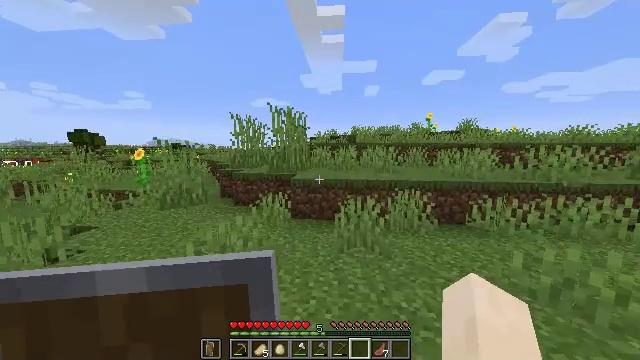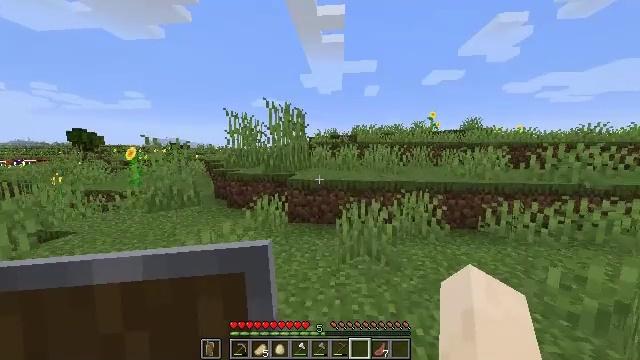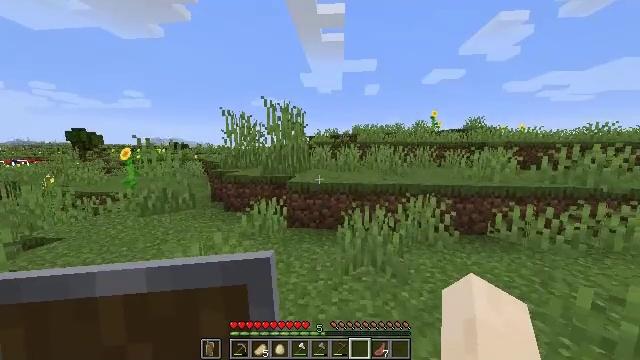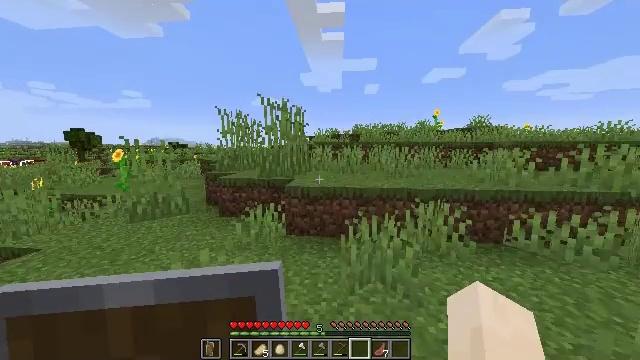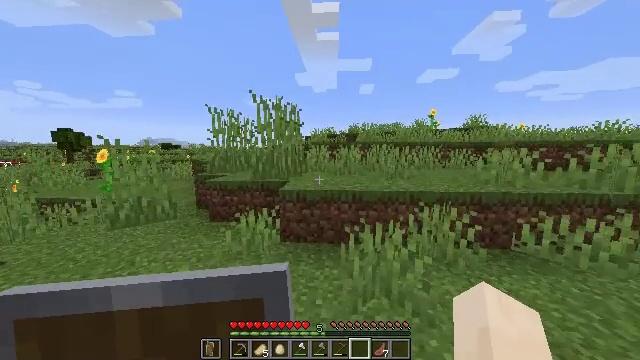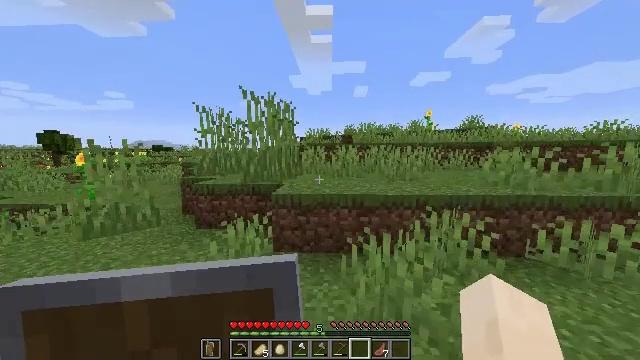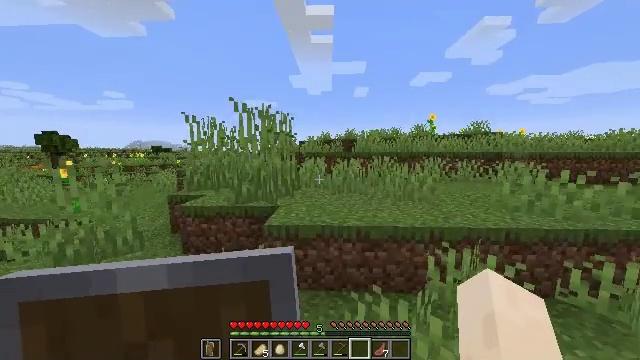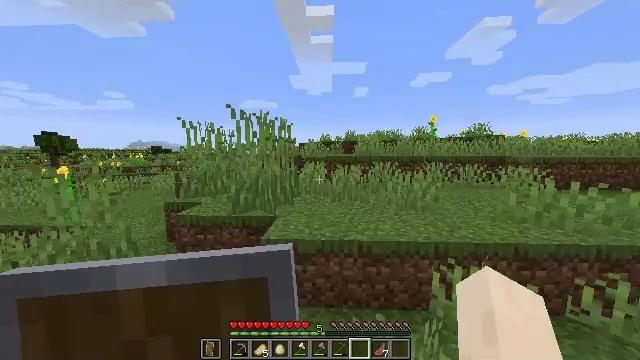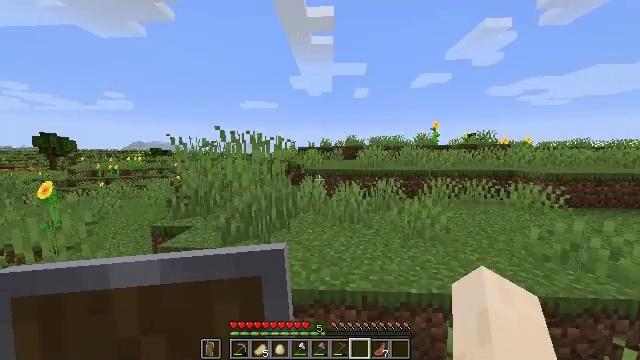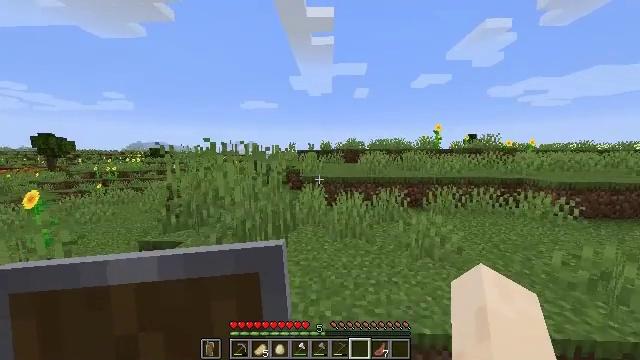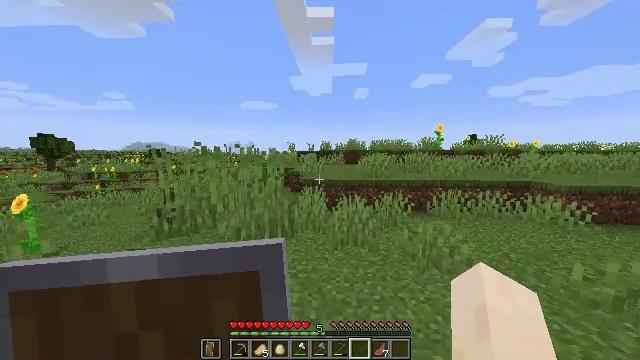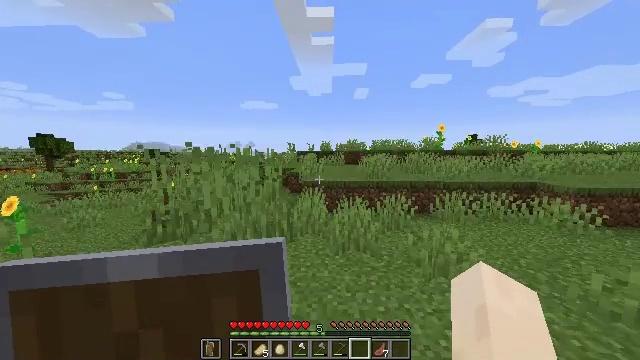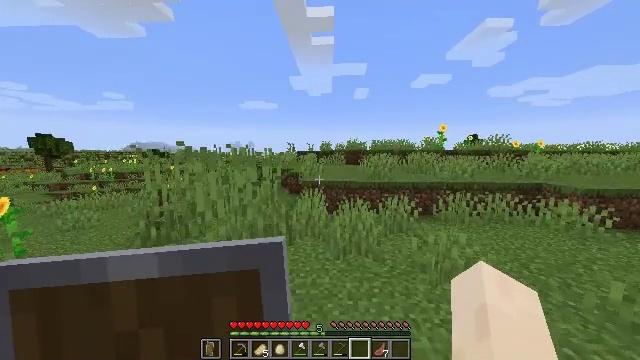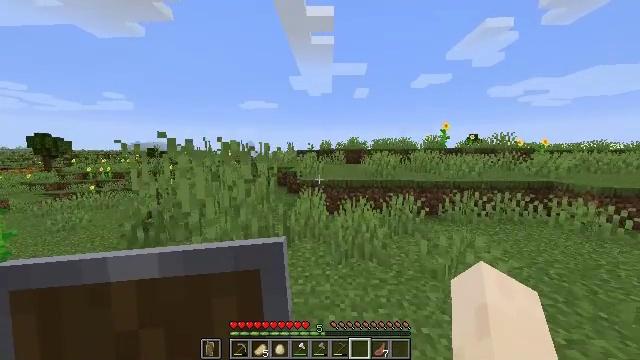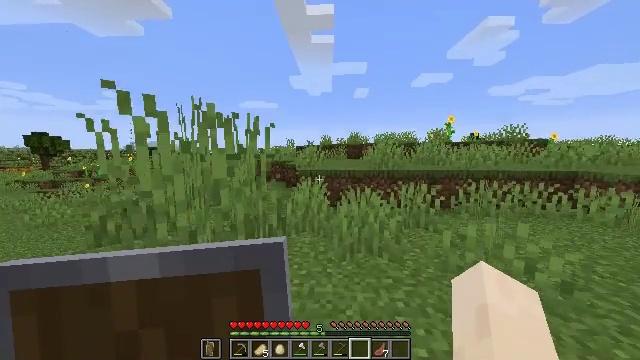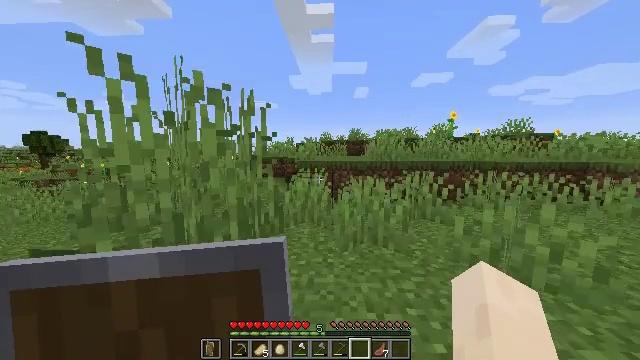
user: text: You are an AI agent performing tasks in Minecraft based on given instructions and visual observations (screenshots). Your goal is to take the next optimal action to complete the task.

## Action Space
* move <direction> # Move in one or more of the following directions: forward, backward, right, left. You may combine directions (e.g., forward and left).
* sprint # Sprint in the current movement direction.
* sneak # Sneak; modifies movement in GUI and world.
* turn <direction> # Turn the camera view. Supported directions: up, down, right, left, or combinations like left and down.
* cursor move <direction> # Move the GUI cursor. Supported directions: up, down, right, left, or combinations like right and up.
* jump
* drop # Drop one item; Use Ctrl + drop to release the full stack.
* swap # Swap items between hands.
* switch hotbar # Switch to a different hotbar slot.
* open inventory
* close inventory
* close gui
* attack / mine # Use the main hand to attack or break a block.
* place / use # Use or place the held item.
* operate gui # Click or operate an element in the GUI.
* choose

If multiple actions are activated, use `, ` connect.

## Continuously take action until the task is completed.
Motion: motion action
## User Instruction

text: Attack the pumpkin to gather it.
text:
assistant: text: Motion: move forward, sprint
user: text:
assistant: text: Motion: move forward, sprint
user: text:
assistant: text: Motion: move forward, sprint
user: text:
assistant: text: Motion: move forward, sprint, turn right
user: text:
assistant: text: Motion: move forward, sprint, turn right
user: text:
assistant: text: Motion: move forward, sprint, jump
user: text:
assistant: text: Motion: move forward, sprint, jump
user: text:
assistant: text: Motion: move forward, sprint, jump
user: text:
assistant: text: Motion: move forward, sprint
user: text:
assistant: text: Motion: move forward, sprint
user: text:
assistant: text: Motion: move forward, sprint
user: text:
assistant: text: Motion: move forward, sprint
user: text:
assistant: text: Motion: move forward, sprint
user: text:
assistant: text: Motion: move forward, sprint
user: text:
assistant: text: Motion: move forward, sprint, jump
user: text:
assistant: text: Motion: move forward, sprint, jump
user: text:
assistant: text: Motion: move forward, sprint, jump
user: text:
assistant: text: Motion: move forward, sprint, jump
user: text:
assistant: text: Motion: move forward, sprint, jump
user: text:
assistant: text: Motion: move forward, sprint, jump
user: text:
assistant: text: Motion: move forward, sprint, jump
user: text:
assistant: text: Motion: move forward, sprint, jump
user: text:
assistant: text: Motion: move forward, sprint
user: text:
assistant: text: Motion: move forward, sprint
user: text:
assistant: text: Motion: move forward, sprint
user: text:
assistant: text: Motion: move forward, sprint
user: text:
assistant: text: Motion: move forward, sprint
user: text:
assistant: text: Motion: move forward, sprint
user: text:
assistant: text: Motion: move forward, sprint
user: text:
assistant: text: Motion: move forward, sprint